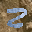
Label: 2